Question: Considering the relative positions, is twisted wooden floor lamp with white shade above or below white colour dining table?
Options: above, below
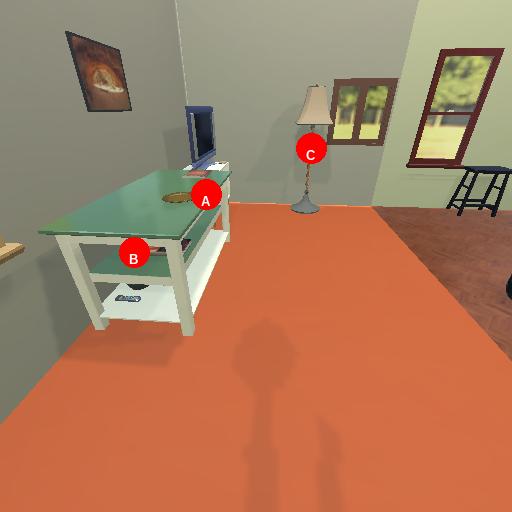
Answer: above